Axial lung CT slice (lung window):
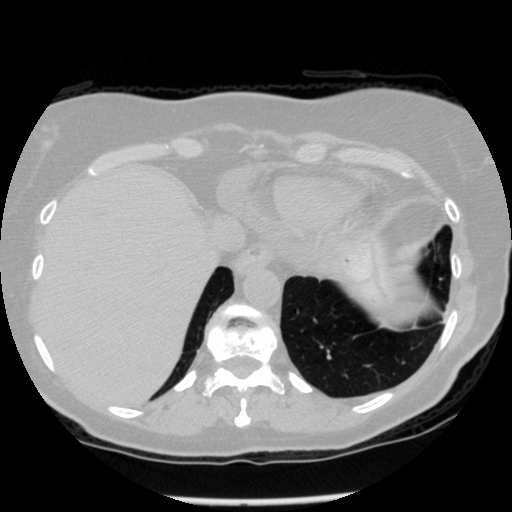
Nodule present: no